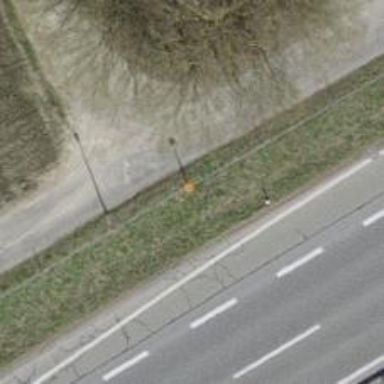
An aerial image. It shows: Aerial marker.